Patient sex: M
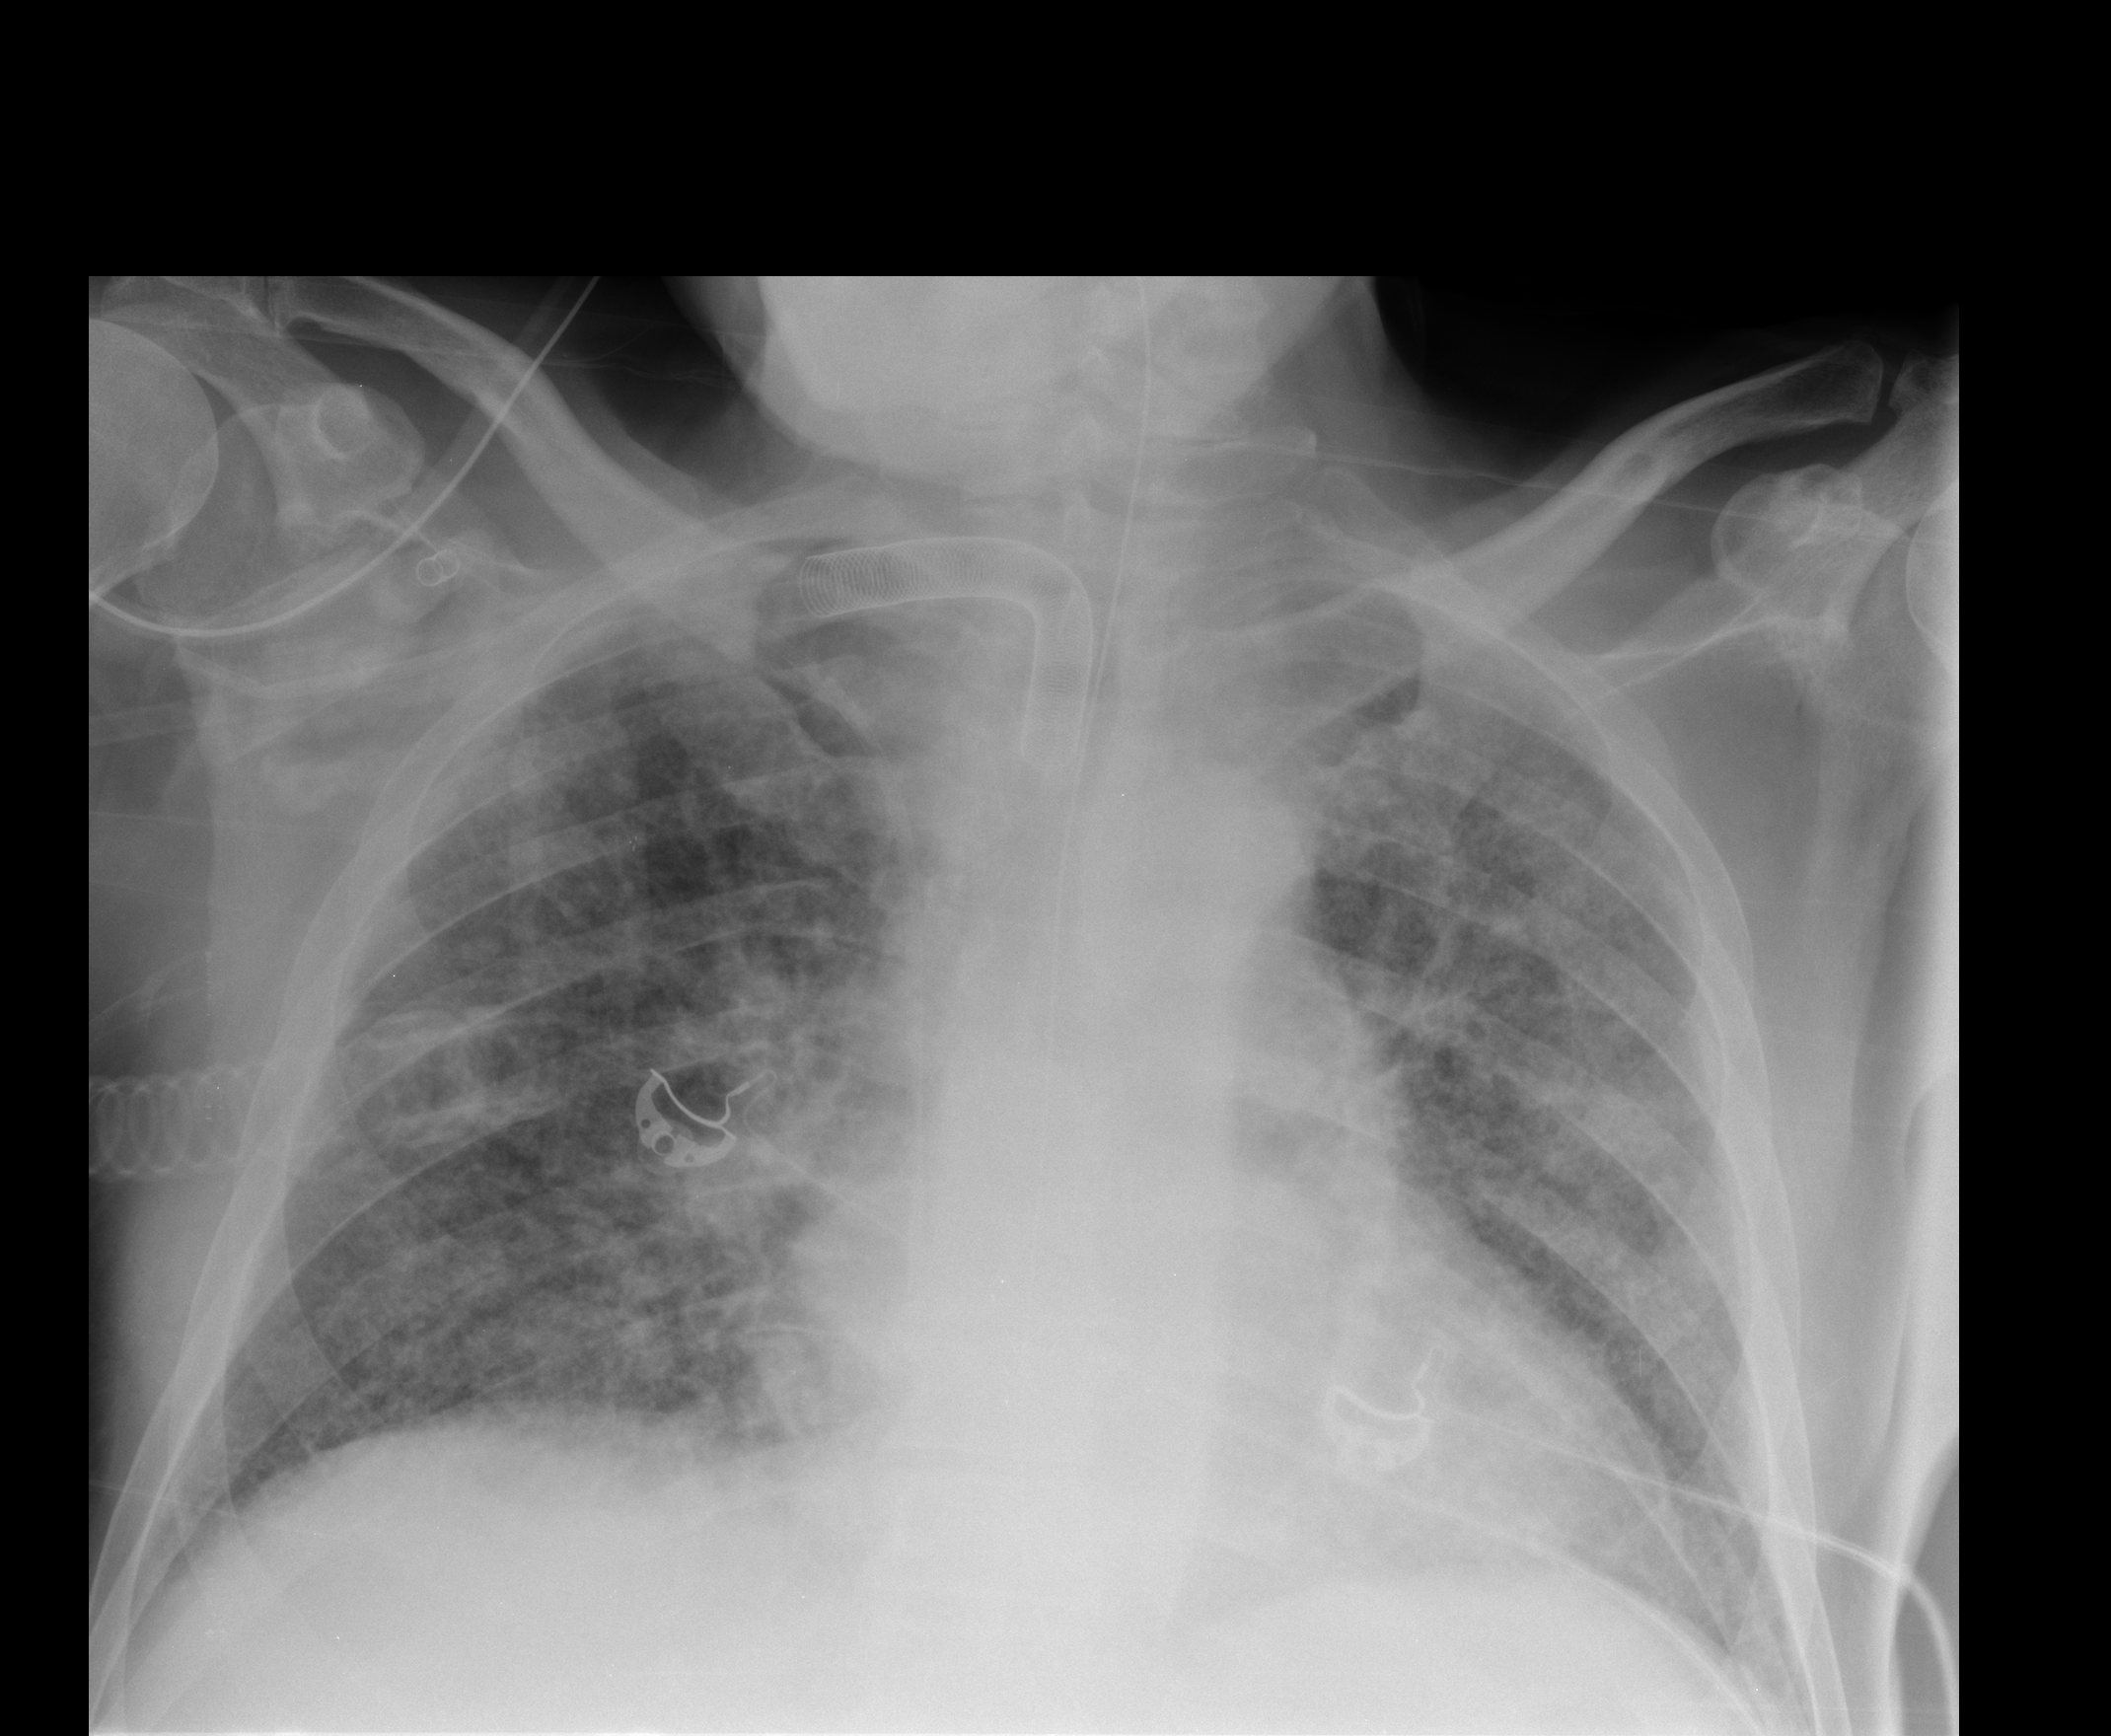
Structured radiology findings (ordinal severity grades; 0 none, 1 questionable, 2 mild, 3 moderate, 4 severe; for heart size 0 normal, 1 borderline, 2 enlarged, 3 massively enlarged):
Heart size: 2
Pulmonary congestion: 2
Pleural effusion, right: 1
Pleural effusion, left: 1
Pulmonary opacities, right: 3
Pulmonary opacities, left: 3
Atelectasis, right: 2
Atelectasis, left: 2